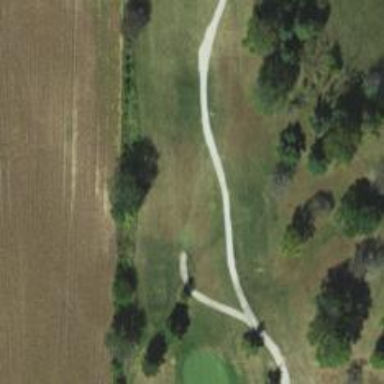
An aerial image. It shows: Service road used as golf cart path.